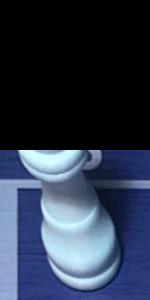
Label: King_White